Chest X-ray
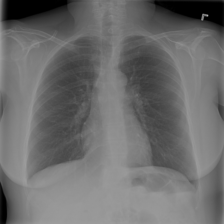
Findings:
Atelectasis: negative
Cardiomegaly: negative
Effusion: negative
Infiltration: negative
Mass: negative
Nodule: negative
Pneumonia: negative
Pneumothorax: negative
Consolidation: negative
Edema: negative
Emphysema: negative
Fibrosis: negative
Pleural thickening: negative
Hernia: negative